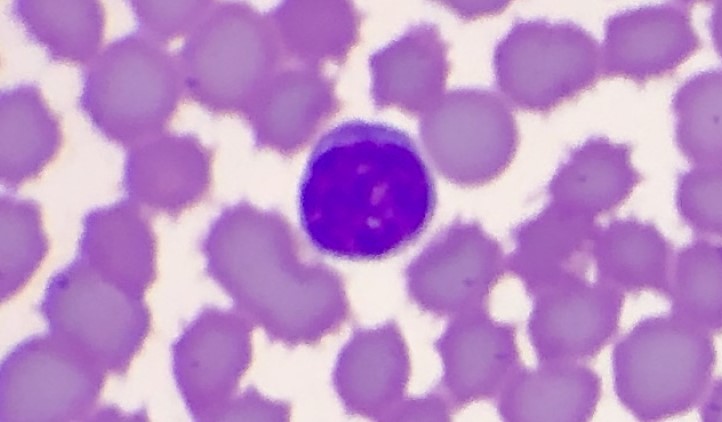
White blood cell type: Lymphocyte